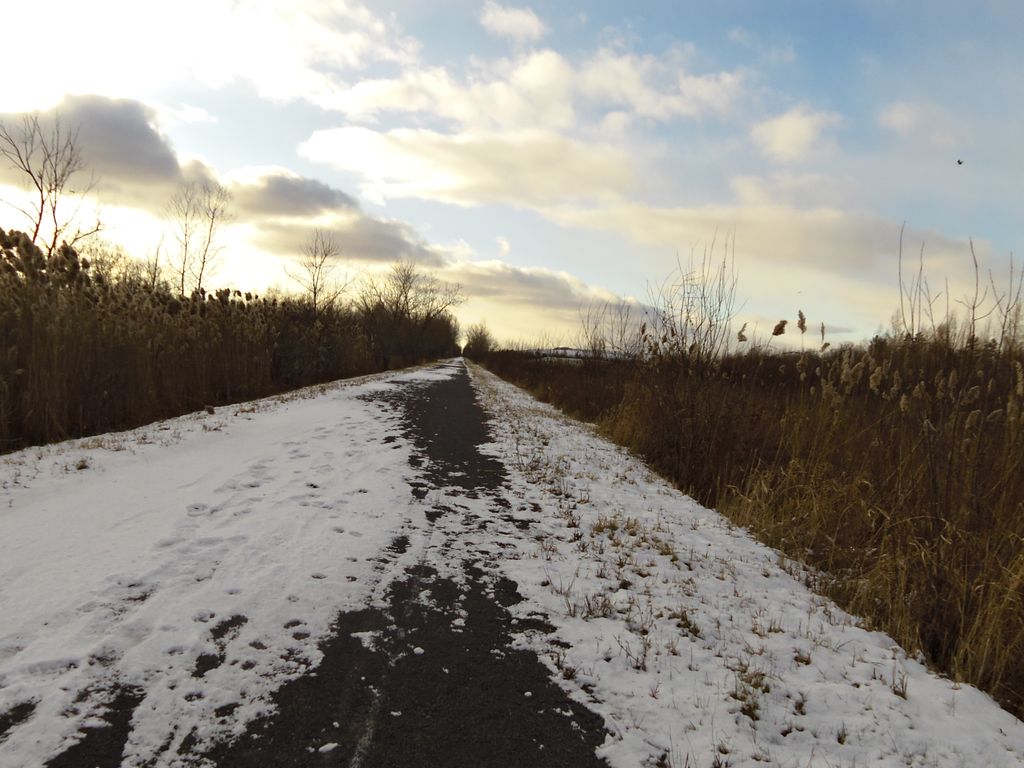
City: ottawa-gatineau